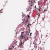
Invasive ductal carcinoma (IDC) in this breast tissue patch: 0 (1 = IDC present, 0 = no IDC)